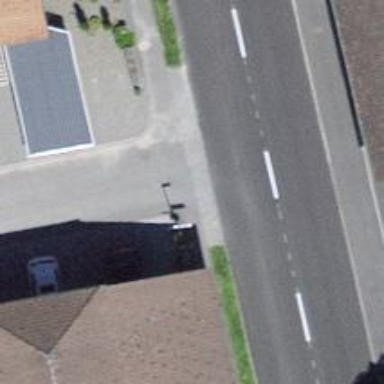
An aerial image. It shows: Bus stop with platform for public transport.